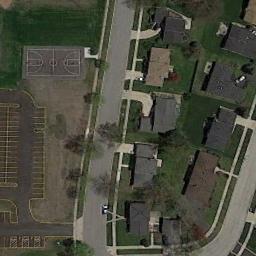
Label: basketball_court